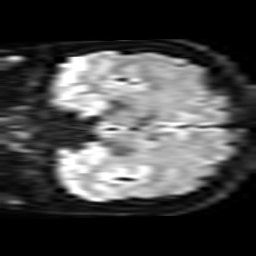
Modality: TRACE
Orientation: coronal
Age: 44
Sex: male
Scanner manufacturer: philips
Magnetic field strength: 3 T
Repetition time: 4.056 s
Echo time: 0.05989 s